Question: I am struggling with the order of bars in ggplot. To keep things simple: here is the code I am using to create the plot:
'''
plot_data <- data() %>%
filter(Name %in% input$polymers)
print(plot_data)
ggplot(data = plot_data, aes(x = ID_Polymer, y = value), position = position_dodge(width = 1)) +
geom_bar(aes_string( fill=razeni()), position = position_dodge(width = 1), stat="identity", color="white")+
theme_minimal() +
theme(legend.text=element_text(size=21))+
theme(text = element_text(size=21))+
theme(panel.grid.major = element_blank(), panel.grid.minor = element_blank()) +
ggtitle(input$title_text_box_id) +
labs(x = "", y = input$ylabel_text_box_id) +
geom_text(aes(x = ID_Polymer, y = value,Group=Polymer,label=value),
position = position_dodge(width = 1),vjust=2, size=5,colour = "white", fontface = "bold") +
scale_fill_tableau("Tableau 10")+
scale_x_discrete(labels=c(xpopisky()))#puts a reactive in x labels
'''
fill argument is reactive, that the user chooses in the shiny app.
The results looks like this:

I would like the two blue bars and the two red bars be side by side, like at this post <URL>
The tricky thing is, that the fill arguments changes by user input from shiny app and so must change the order of bars.
something like:
'aes_string(dodge = razeni())' or 'aes_string(order = razeni())'
I hope the issue is clear and I will be glad for any suggestions on how to deal with it.
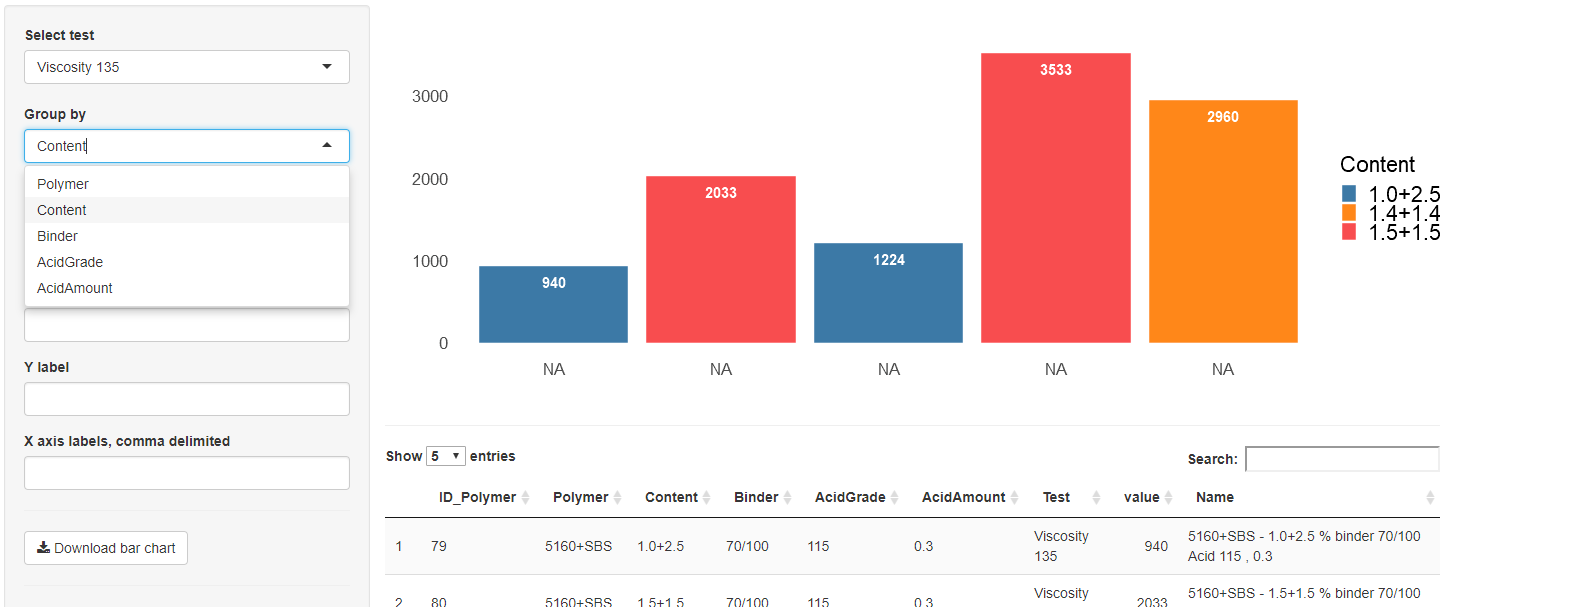
Answer: So, If anyone struggles with the same issue, here is my solution, that worked for my case:
first I create a reactive 'data.frame' with the data. Then I make a chosen column of the table a factor ("ID_Polymer" in my case), I set the levels of the factor and I use 'order()' function with an argument that is selected by the user (which is done by in 'shinyUI()' by 'selectInput' 'input$groupby'). The code goes like this:
'''
dataforplot <- reactive({
plot_data <- data() %>%
filter(Name %in% input$polymers)
plot_data$ID_Polymer <- factor(plot_data$ID_Polymer,
levels =plot_data$ID_Polymer[ order(plot_data[[input$groupby]])])
return(plot_data) # so it returns the data frame and not only the column plot_data$ID_Polymer
})
'''
and than I just create a ggplot:
'''
plotInput <- reactive({
ggplot(data = dataforplot(), aes(x = ID_Polymer, y = value), position = position_dodge(width = 1)) +
})
'''
This solution worked for me so I hope it helps.